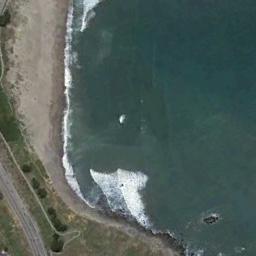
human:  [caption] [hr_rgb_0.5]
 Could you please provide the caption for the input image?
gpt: The beach with brown sand and a road beside .

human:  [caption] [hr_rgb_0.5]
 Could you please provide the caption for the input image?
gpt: The beach is made up of deep green seawater and a coast with dense green plants .

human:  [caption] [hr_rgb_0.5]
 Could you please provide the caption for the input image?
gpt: A ship is going to sea .

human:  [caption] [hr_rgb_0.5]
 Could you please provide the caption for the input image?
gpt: The blue sea and a long row of trees by the beach .

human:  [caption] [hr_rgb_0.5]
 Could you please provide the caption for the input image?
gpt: A road is beside the beach .